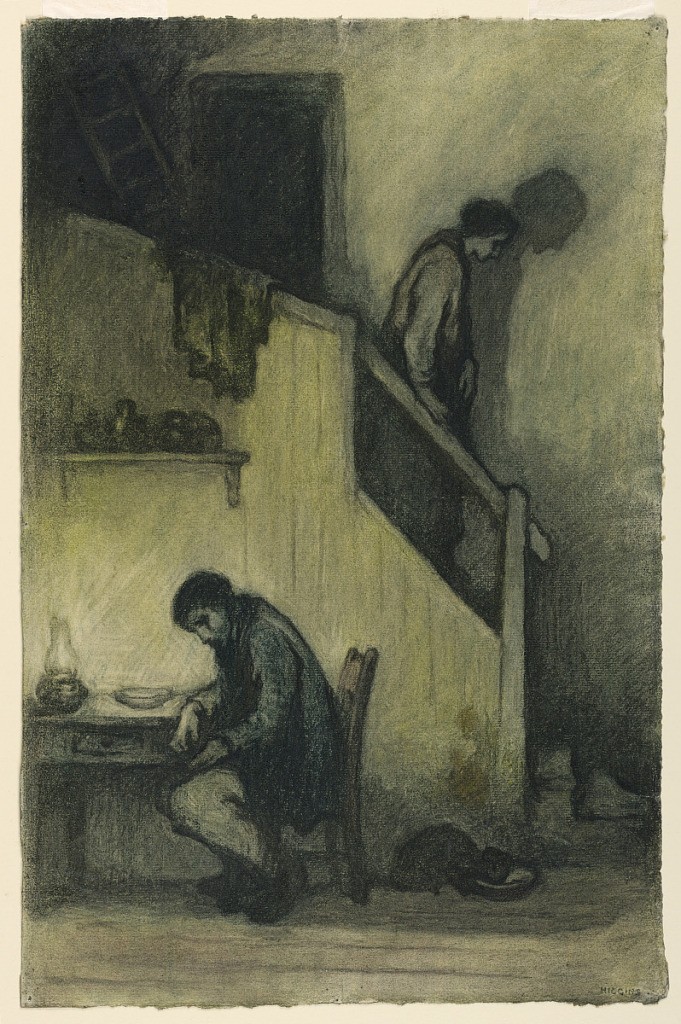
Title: Rent Due
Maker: Eugene Higgins, American, 1874–1958
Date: ca. 1913
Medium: Pastel on paper
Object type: Drawing
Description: A man is seen seated dejectedly at a table on which is a lighted lamp and a bowl. A woman, with her shadow enlarged by the light from the lamp, comes down a stairway in the rear. A cats eats from a bowl at the foot of the stairs.